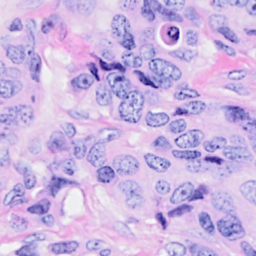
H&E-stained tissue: Breast